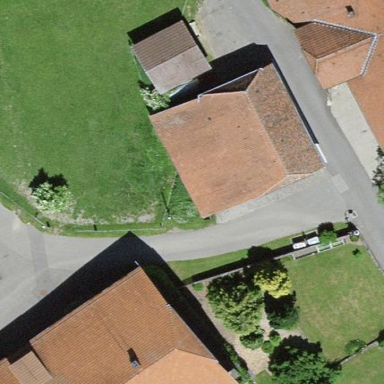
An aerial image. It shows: Rural barn.